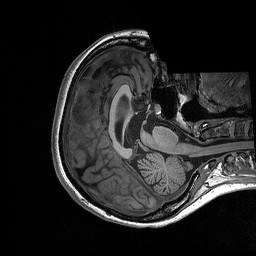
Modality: T1w
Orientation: axial
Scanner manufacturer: siemens
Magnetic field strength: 3 T